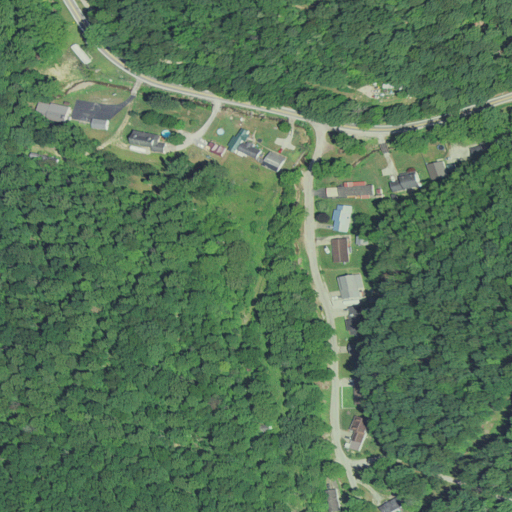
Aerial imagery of valley in West Virginia named Mile Hollow containing deciduous forest, low intensity development, open development, mixed forest, open water, and medium intensity development